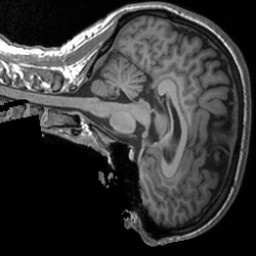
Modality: T1w
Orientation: sagittal
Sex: male
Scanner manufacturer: siemens
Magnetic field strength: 3 T
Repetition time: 1.9 s
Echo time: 0.00226 s